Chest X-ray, PA view. Patient: 36 years old, sex F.
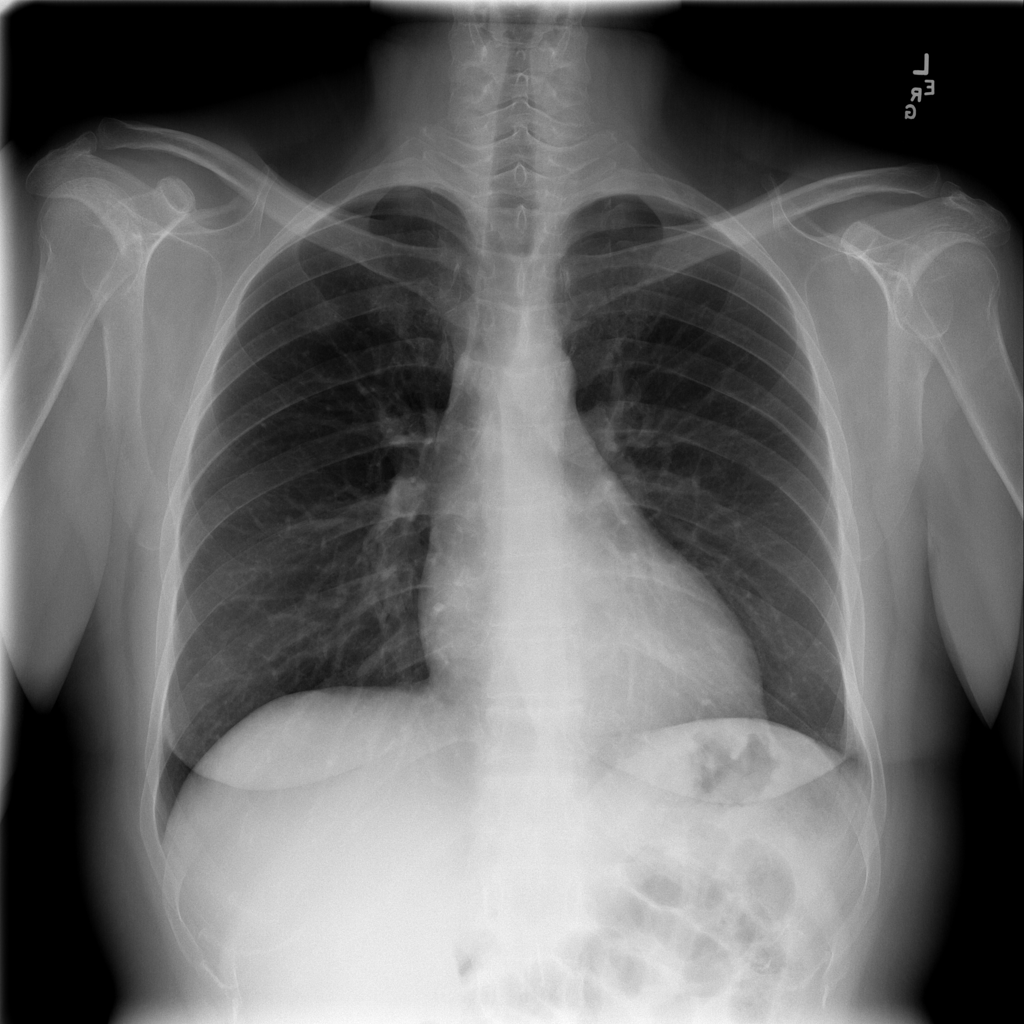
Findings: No Finding